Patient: sex M, age 60
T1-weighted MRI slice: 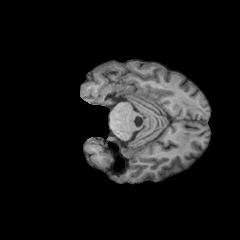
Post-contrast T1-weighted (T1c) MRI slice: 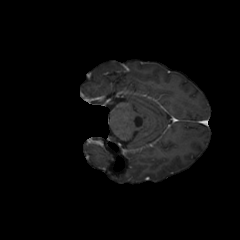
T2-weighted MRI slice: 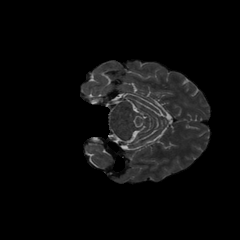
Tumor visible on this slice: no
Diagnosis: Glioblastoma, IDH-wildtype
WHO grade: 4